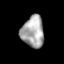
Tissue: skin
Cell type: Epithelial cells
Senescence score: 0.2484
Nuclear area (px): 691
Mean DAPI intensity: 167.557